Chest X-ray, PA view. Patient: 9 years old, sex F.
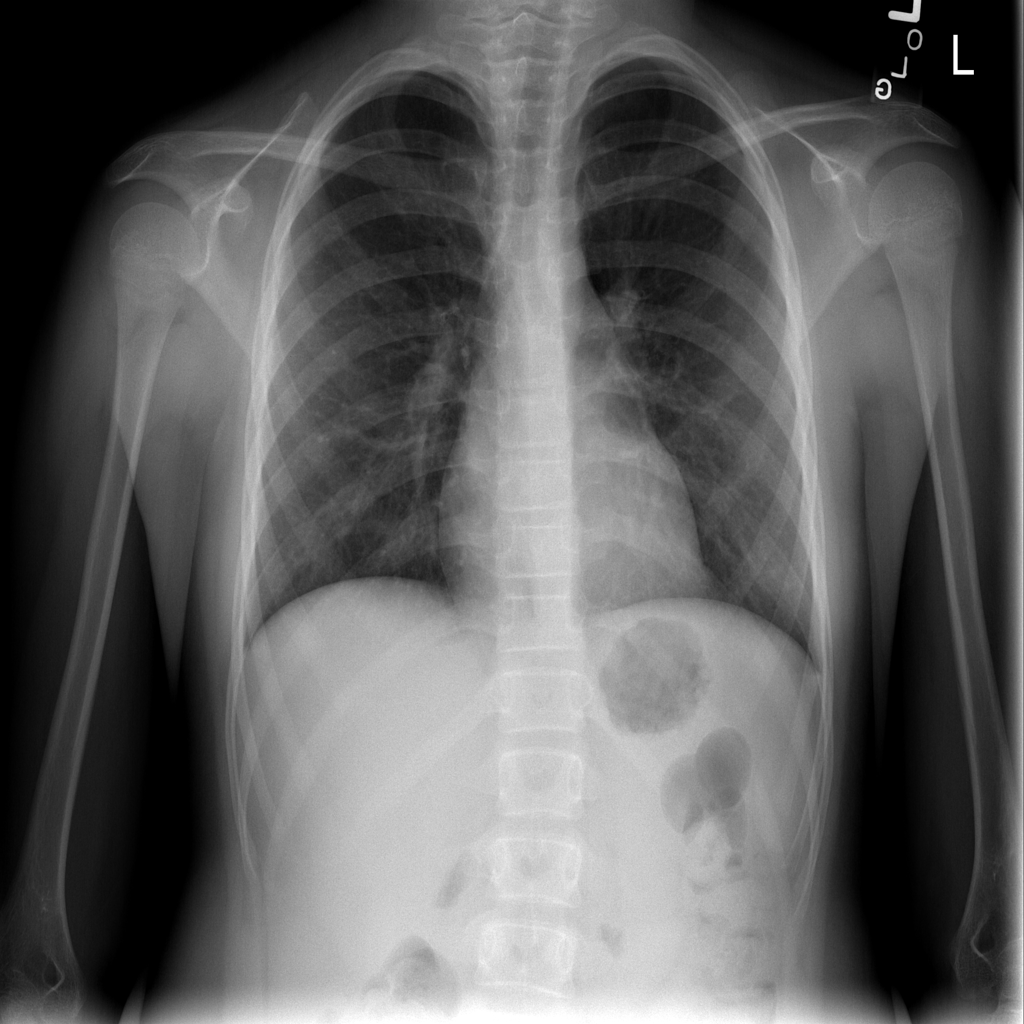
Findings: No Finding